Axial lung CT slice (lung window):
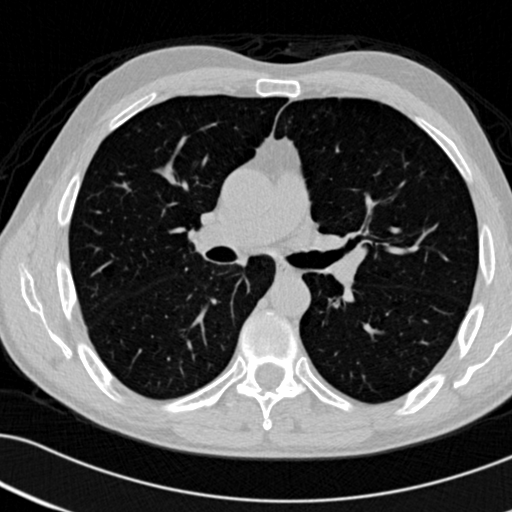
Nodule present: no